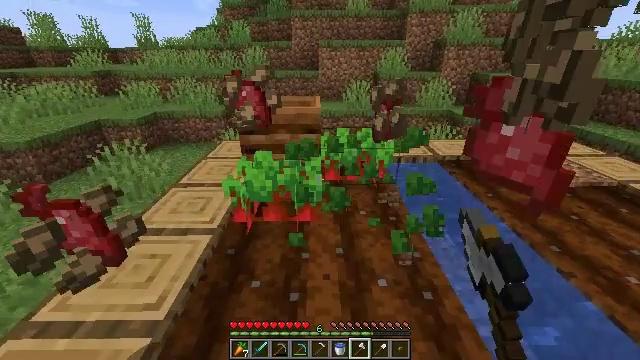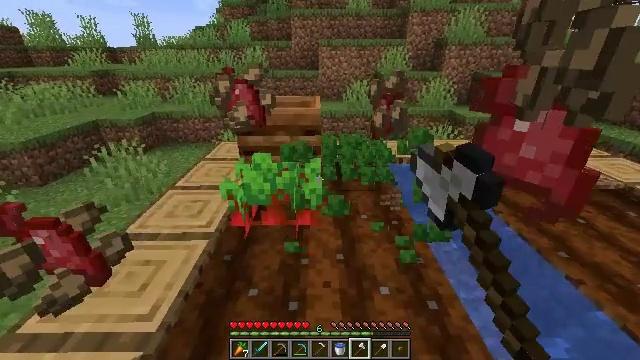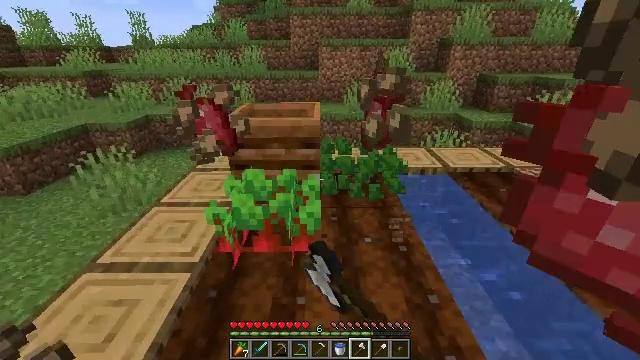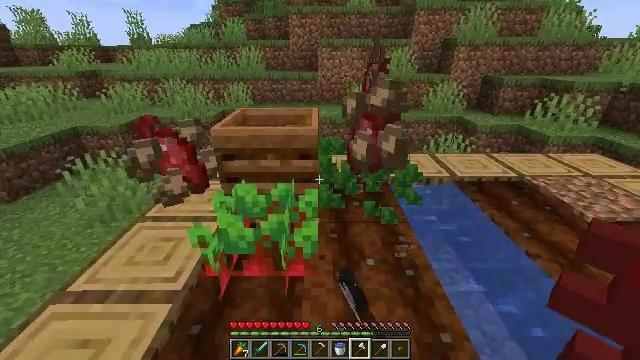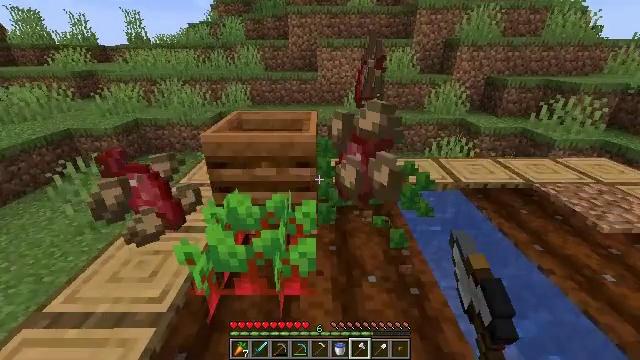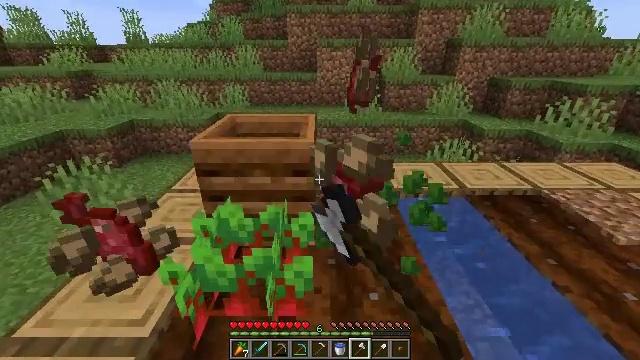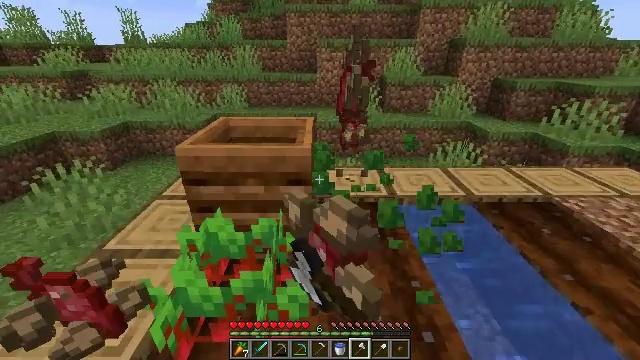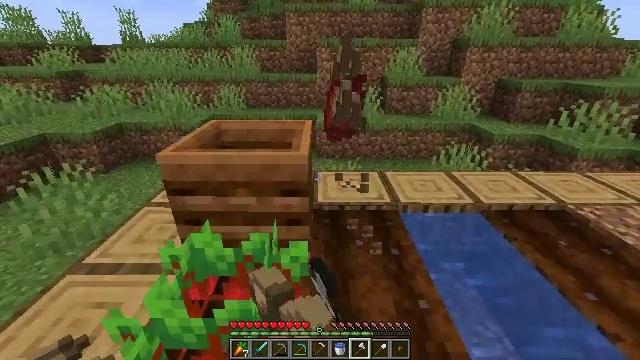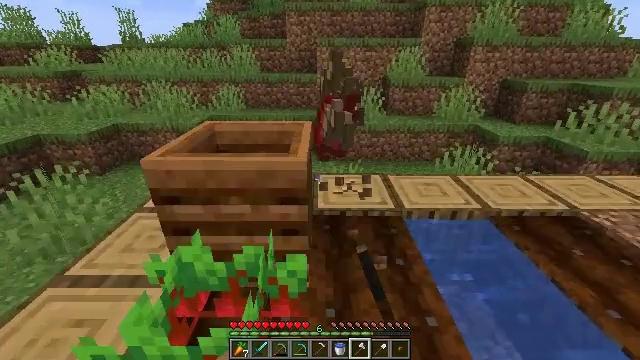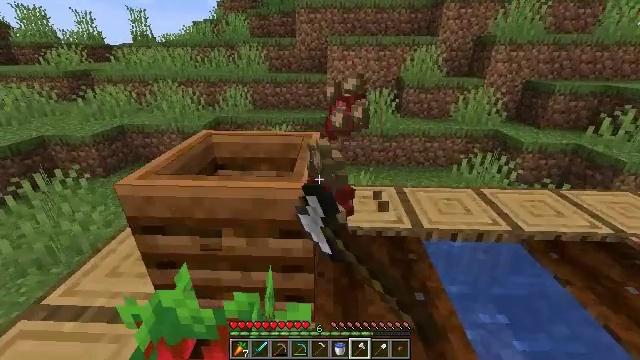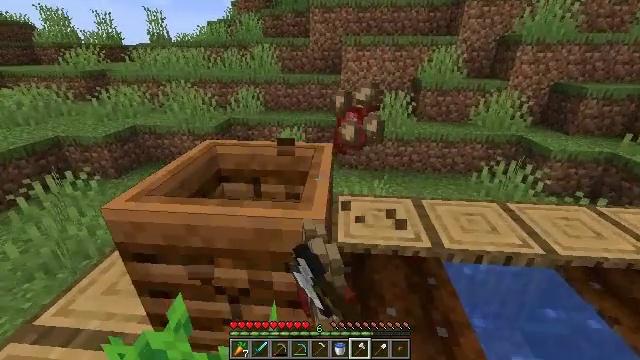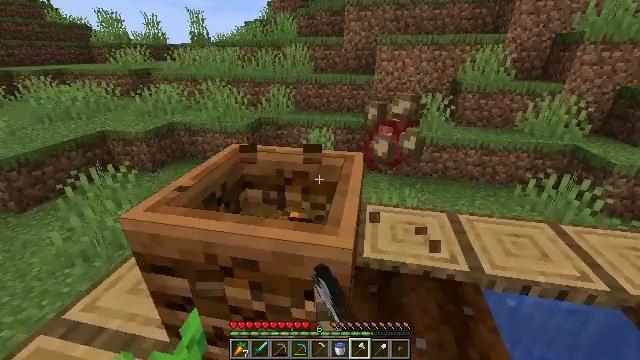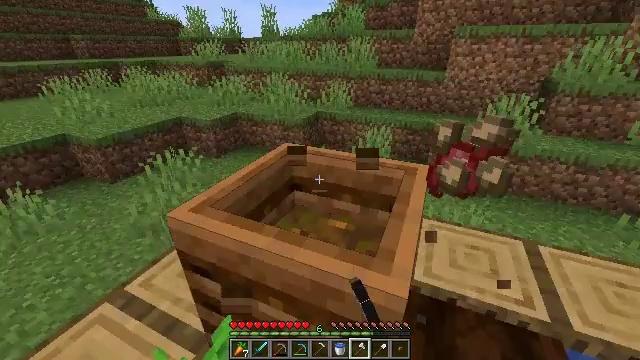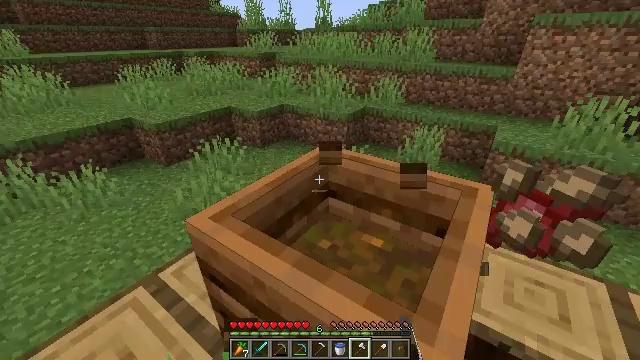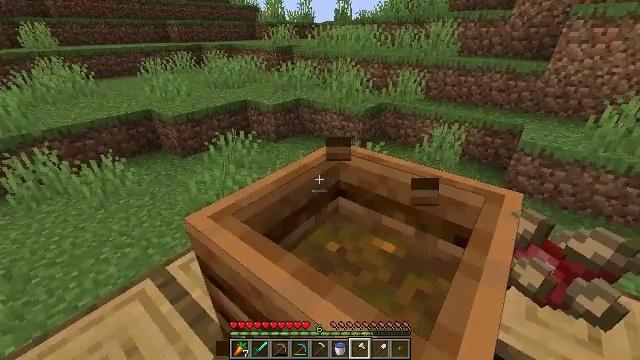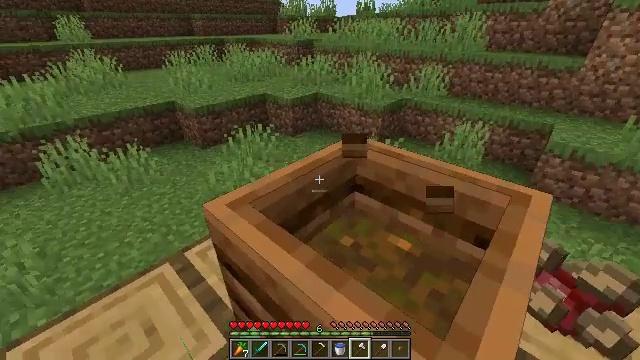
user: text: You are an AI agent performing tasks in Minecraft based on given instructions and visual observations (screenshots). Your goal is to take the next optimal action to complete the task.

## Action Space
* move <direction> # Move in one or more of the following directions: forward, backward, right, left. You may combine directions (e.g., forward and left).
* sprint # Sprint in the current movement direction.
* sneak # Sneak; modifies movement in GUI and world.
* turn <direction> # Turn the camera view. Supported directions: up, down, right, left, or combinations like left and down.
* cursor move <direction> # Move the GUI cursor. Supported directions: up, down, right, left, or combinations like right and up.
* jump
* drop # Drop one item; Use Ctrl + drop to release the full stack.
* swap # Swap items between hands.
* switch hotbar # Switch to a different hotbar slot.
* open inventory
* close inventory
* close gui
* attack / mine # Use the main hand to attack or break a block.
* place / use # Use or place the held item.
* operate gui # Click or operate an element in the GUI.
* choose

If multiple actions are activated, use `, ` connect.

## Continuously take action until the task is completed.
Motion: motion action
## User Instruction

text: Mine beetroots from the garden.
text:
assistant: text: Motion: move forward, attack / mine
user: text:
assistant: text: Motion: move forward, attack / mine
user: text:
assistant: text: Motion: move forward, attack / mine
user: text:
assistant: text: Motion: move forward, attack / mine
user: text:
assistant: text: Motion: move forward, attack / mine
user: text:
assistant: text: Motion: move forward, attack / mine
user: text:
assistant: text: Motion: move forward, attack / mine
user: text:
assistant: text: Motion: move forward, attack / mine
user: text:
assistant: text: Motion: move forward, turn left, attack / mine
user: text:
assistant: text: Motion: move forward, turn left, attack / mine
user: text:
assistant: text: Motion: move forward, turn left, attack / mine
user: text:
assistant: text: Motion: move forward, turn left and down
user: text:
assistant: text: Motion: turn left and down
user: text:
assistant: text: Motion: turn left and down
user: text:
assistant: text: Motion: turn left and down
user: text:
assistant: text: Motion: turn left and down
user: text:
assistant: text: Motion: turn left and down
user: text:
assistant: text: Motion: turn left and down
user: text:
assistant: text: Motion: turn left and down
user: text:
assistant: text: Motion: turn left and down
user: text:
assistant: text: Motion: turn left and down
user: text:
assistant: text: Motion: turn left and down
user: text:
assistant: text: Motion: turn left and down
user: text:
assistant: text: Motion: turn left and down
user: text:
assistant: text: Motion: turn left and down
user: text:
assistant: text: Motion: turn left and down
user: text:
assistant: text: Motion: turn down
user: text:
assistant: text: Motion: turn left and down, attack / mine
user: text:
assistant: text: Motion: attack / mine
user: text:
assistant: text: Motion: attack / mine